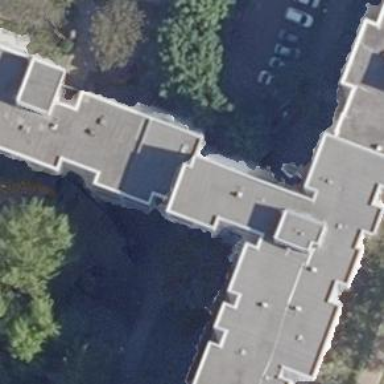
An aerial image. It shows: Building with apartments and flat roof.